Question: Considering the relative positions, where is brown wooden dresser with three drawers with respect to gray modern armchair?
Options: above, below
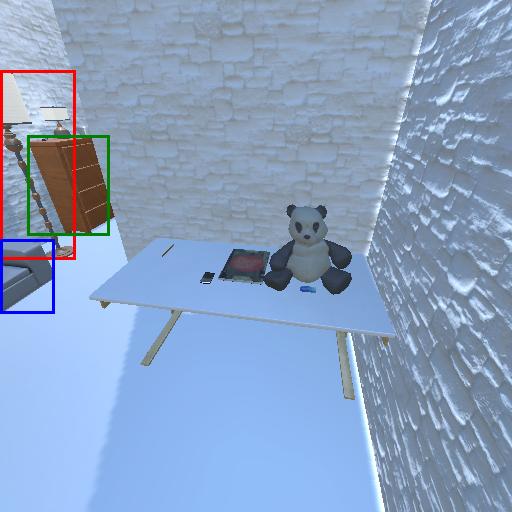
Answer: above